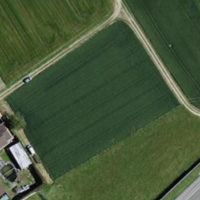
EUNIS habitat code: 57
Species observed at this site:
Ciconia ciconia